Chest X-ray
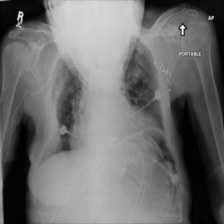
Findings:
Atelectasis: negative
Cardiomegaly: negative
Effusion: negative
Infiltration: negative
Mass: negative
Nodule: negative
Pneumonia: negative
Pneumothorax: negative
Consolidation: negative
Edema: negative
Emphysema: negative
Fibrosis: negative
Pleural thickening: negative
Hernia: negative